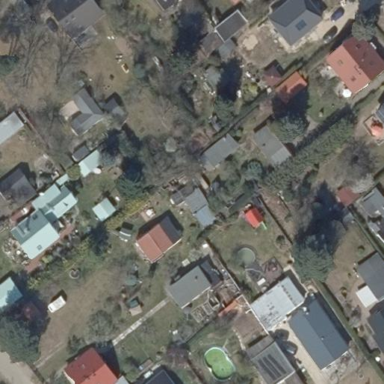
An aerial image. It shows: Fence.